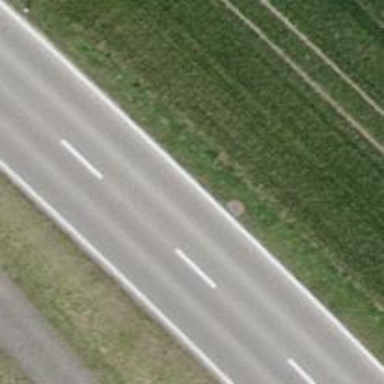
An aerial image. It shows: Primary road with asphalt surface.